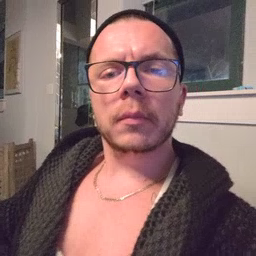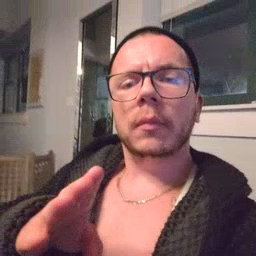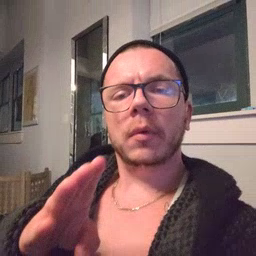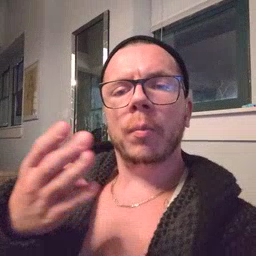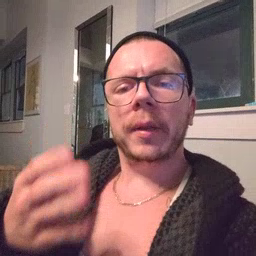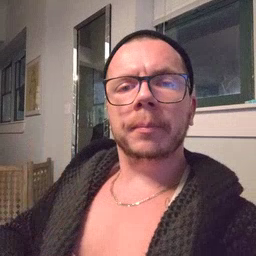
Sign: open